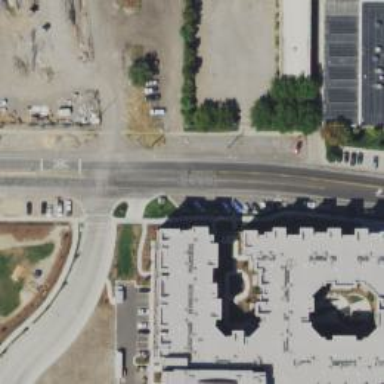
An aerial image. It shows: Tertiary road with asphalt surface and sidewalk on the left.